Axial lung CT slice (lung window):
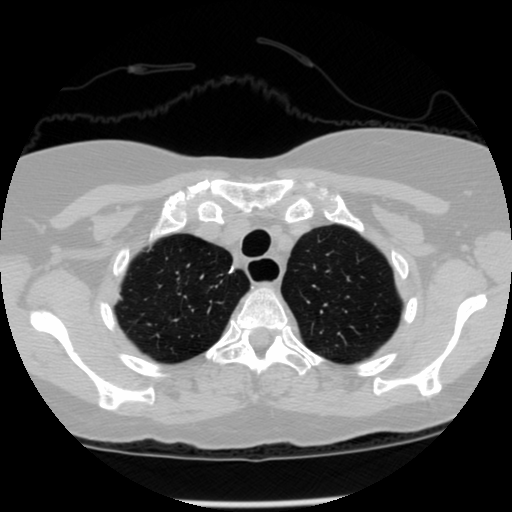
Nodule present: no